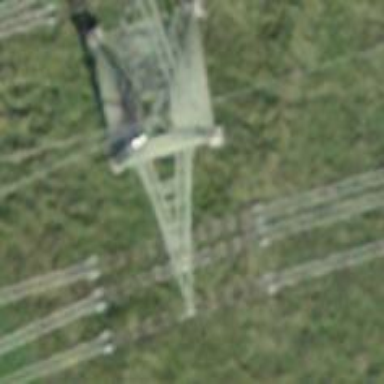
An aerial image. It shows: Towering power structure.